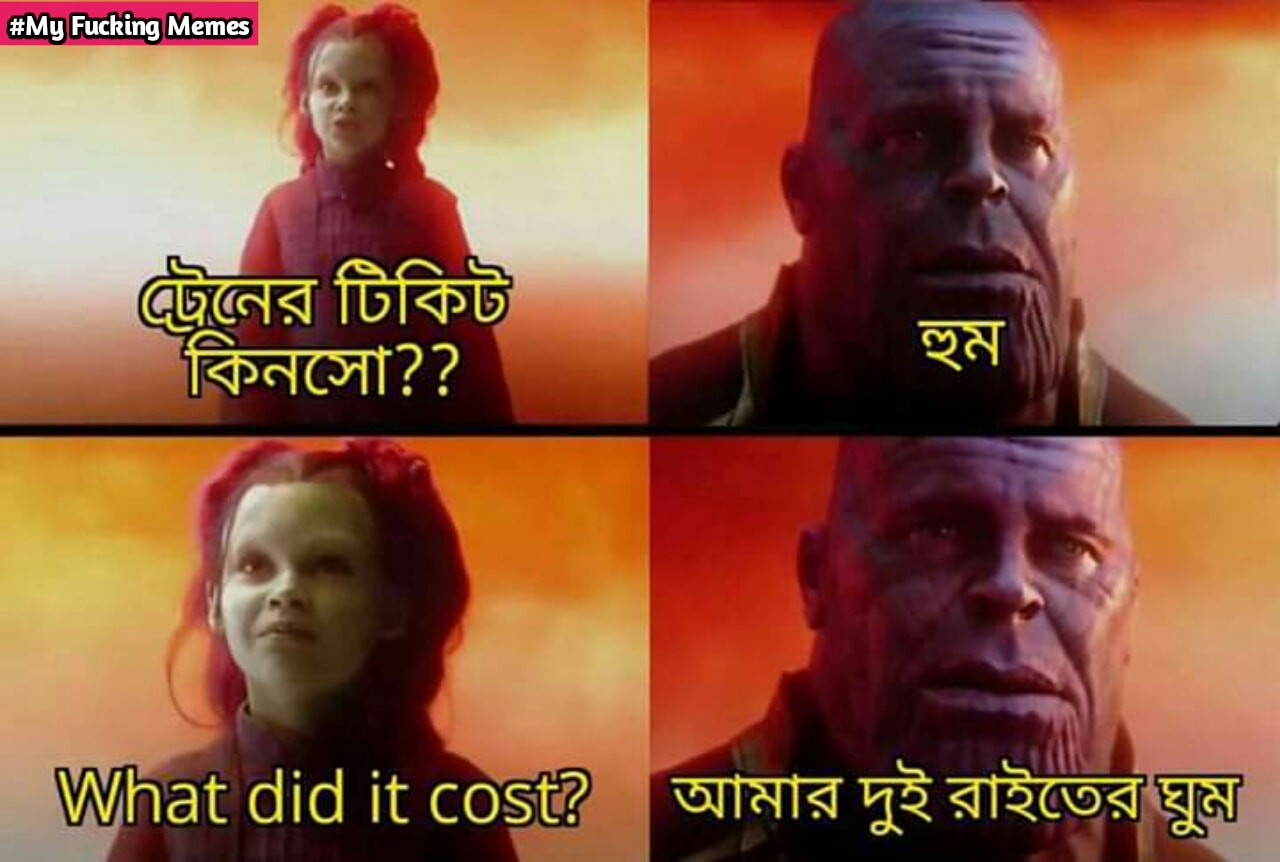
Caption: ট্রেনের টিকিট কিনসো ?? হুম  What did it cost?  আমার দুই রাতের ঘুম
Label: hate